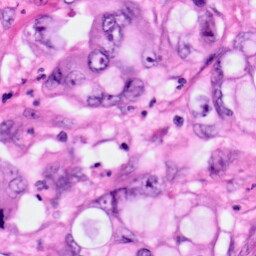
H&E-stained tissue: Pancreatic